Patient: sex M, age 29
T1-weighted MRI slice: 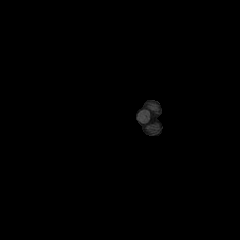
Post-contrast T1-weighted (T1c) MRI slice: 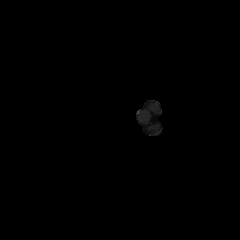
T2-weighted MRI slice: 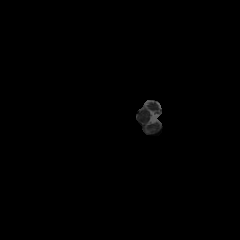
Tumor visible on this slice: no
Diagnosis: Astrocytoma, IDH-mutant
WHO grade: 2